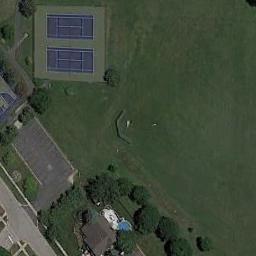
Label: tennis_court